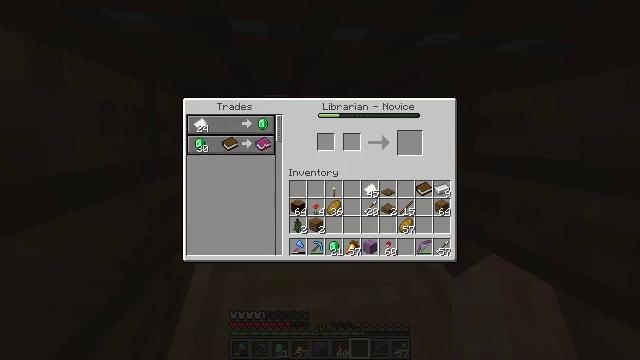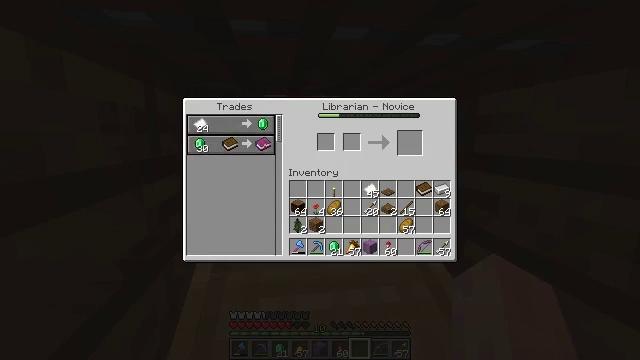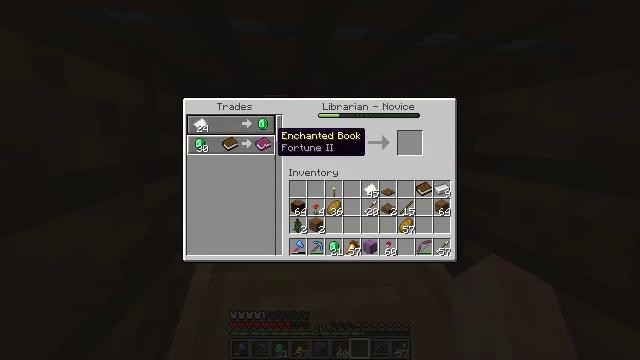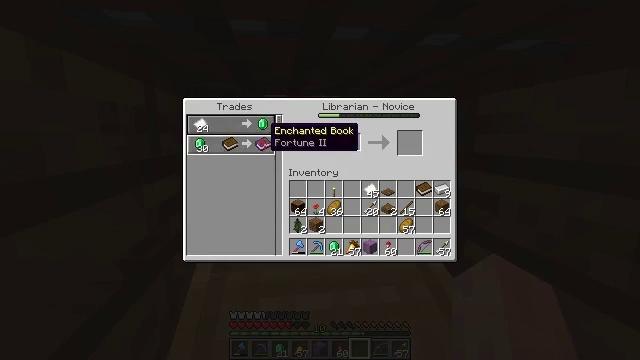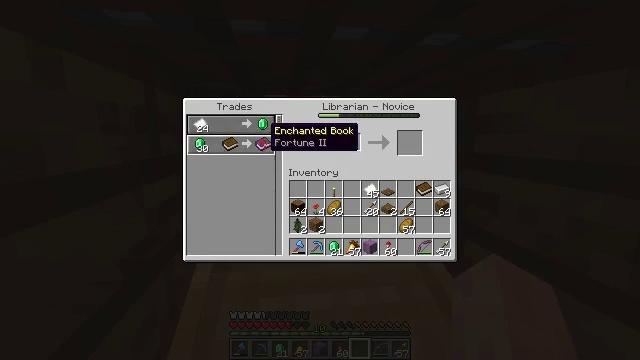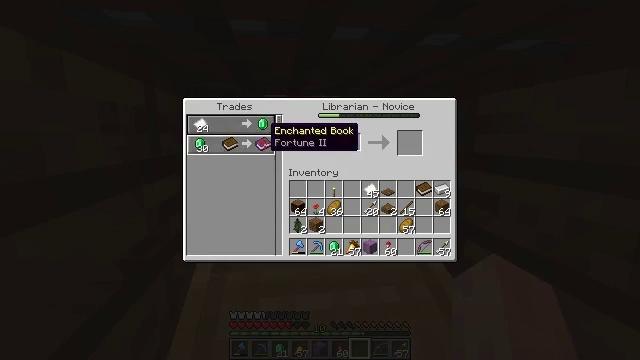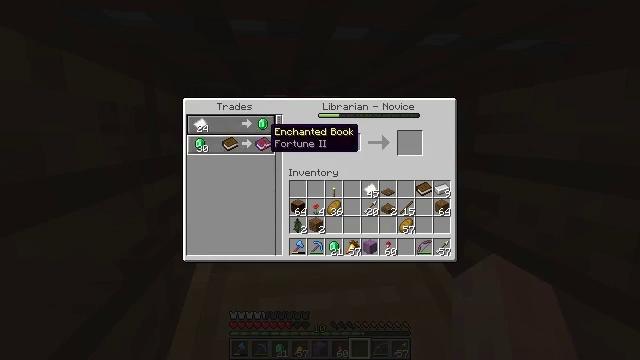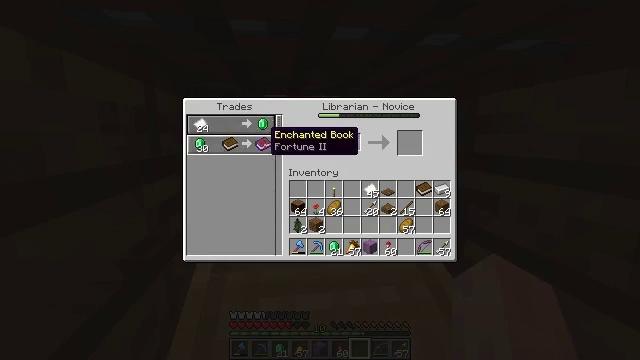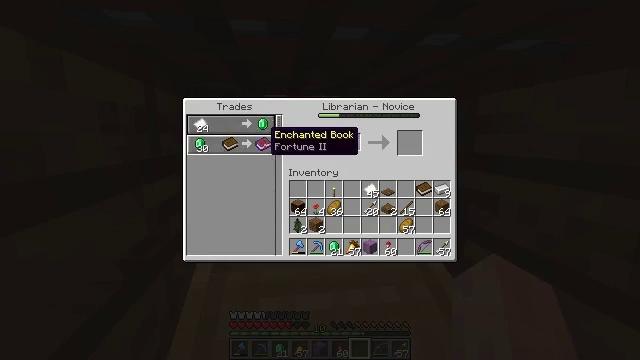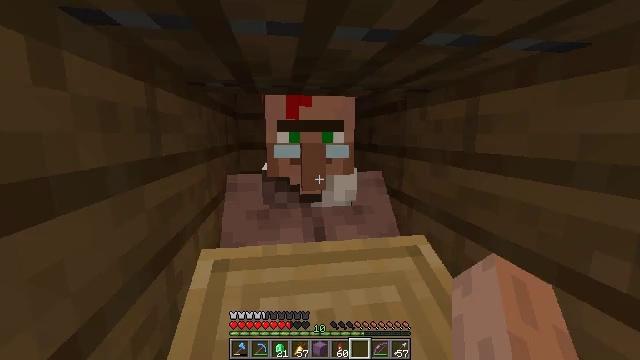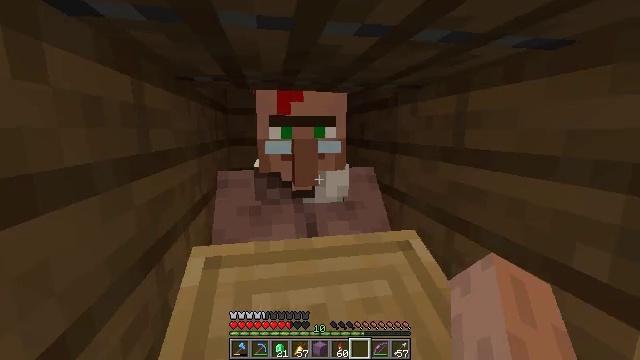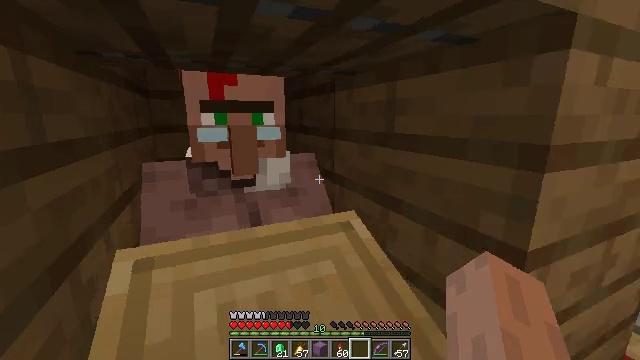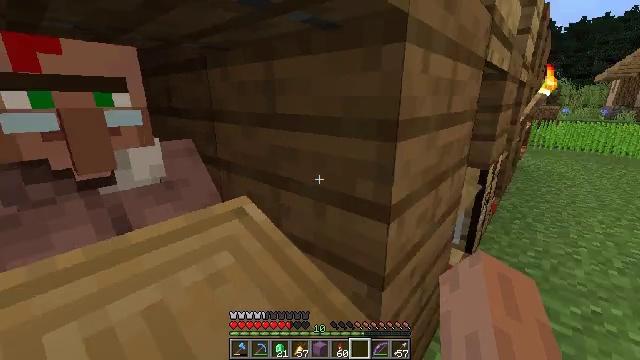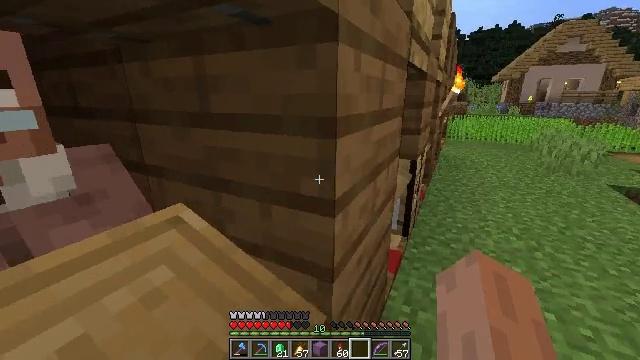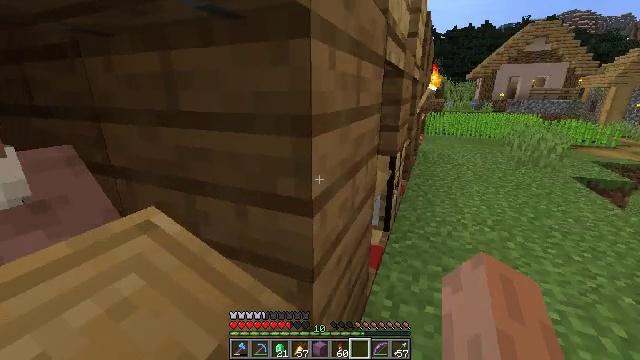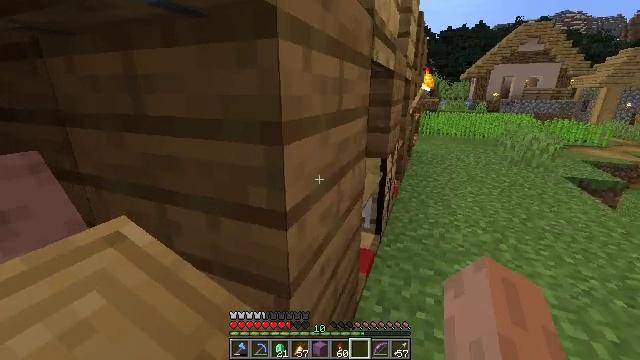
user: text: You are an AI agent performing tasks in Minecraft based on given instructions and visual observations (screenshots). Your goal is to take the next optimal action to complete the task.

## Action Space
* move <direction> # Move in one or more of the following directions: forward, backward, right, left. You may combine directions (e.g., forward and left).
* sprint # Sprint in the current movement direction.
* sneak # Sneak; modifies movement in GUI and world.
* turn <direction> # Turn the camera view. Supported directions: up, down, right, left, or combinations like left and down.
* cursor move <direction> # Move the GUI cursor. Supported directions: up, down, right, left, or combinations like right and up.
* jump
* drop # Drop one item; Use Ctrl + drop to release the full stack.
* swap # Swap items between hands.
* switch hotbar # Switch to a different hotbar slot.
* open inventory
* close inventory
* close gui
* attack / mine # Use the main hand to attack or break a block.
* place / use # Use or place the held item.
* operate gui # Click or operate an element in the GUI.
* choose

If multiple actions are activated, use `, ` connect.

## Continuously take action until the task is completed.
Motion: motion action
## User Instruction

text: Break the lectern to relocate it.
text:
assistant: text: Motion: no_op
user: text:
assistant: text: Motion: cursor move left and up
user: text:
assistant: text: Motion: no_op
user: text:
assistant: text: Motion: no_op
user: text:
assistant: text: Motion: no_op
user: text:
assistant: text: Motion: no_op
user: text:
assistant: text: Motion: no_op
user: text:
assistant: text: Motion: no_op
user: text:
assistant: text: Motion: no_op
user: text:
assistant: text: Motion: turn right, close gui
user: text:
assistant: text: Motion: turn right and down, open inventory
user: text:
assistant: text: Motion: turn right and down
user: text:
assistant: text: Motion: turn right
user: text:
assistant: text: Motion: move forward and move right, turn right
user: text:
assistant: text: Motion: move forward and move right
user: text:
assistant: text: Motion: move forward and move right
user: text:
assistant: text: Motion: move forward and move right, turn right
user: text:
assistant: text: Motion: move forward and move right, turn right
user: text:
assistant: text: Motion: move forward and move right
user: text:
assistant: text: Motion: move forward and move right, turn left
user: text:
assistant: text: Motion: move forward and move right, turn left
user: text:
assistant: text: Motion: move forward and move right, turn left and up
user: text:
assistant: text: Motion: move forward and move right, turn left and up
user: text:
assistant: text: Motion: move forward and move right, turn left and up
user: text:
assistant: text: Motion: move forward and move right, turn left, use / place
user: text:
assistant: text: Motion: turn left, use / place
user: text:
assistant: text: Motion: use / place
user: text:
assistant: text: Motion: use / place
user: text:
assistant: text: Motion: no_op
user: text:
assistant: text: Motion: no_op